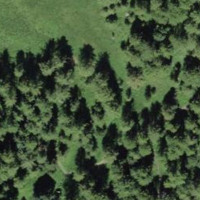
EUNIS habitat code: 43
Species observed at this site:
Erebia tyndarus